Interaction volume radius: 10 \u00c5
Interaction volume height: 15 \u00c5
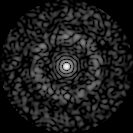
Disorder parameter: 0.8364